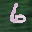
Label: 6